Current action and preconditions to check: trajectory_clear

Your task: For each precondition in the list above, predict whether it will hold at this action.

Consider the current scene as observed from the mobile robot's camera, and analyze the predicted future states of all dynamic agents (e.g., people, animals, vehicles, or any moving entities) within the NEXT SECOND.

IMPORTANT: Only answer "very likely" if you are absolutely certain—based on strong, clear evidence—that a dynamic agent will violate the precondition in the predicted future state. Do NOT answer "very likely" for unlikely, ambiguous, or low-probability risks.

Ask yourself for each precondition: Is there a high probability, with clear and convincing evidence, that the predicted future states of any dynamic agent will interfere with the predicted future state of the currently executing action within the NEXT SECOND, causing that precondition to fail?

Assess the risk level based on these predictions. Use "likely" or "very likely" if motions create a clear risk of interference.

Use "neutral" or "improbable" if agents are nearby but their predicted paths are clearly diverging or non-conflicting.

Failure Risk Categories: "very improbable", "improbable", "neutral", "likely", "very likely"

Answer Format: Output ONLY the probability_of_failure value from these categories: "very improbable", "improbable", "neutral", "likely", "very likely"

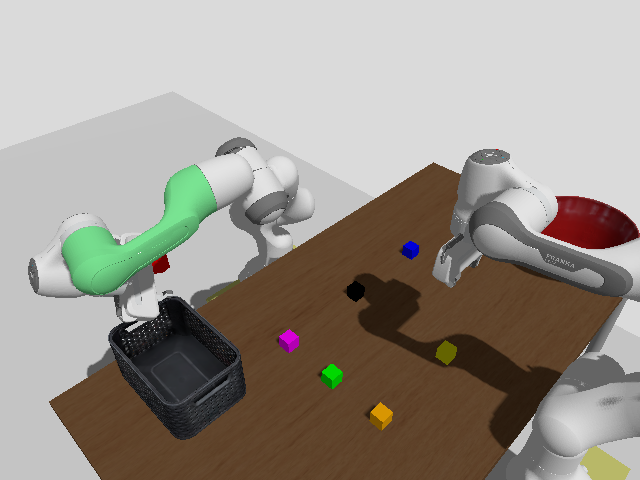

Answer: very improbable